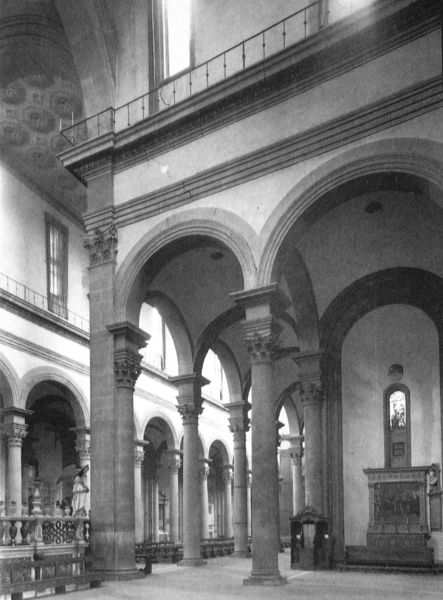
Titel: Santo Spirito (Süd-westl. Ecke der Vierung)
Künstler: Filippo Brunelleschi
Standort: Firenze
Institution: Chiesa di Santo Spirito
Schlagwörter: blätter, dunkel, gemälde, schatten, fenster, grau, hell, licht, marmor, pfeiler, raum, schwarz, säule, säulen, tür, weiss, zeichnung, blick, muster, profile, wand, architektur, stein, brüstung, gitter, kirche, boden, interieur, decke, renaissance, schön, oval, rund, balkon, relief, schiffe, ecke, bogen, italien, bank, empore, pilaster, rundbogen, joche, detail, durchgang, geländer, innenansicht, galerie, halle, unscharf, foto, bögen, gang, balustrade, dom, schwarzweiss, altar, arkaden, bänke, hauptschiff, kapitelle, kathedrale, langhaus, kapitell, photo, sims, kirchenschiff, gesims, seitenschiff, triforium, rundbögen, fresken, romanik, kapelle, kasetten, korinthisch, säulenhalle, säulengang, kreuzgang, aufriss, korintisch, etage, brunelleschi, tonnengewölbe, blendbogen, kirchenbau, beichtstuhl, santo spirito